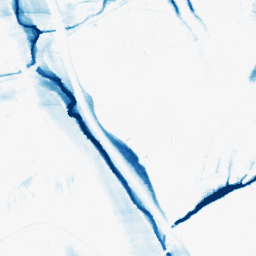
Category: morphological
Decomposition family: morphological_ellipse
Decomposition parameters: operation: closing
width: 10
height: 50
Upsampling method: cubic_catmull_rom
Upsampling parameters: scale: 8
Upsampling scale: 8